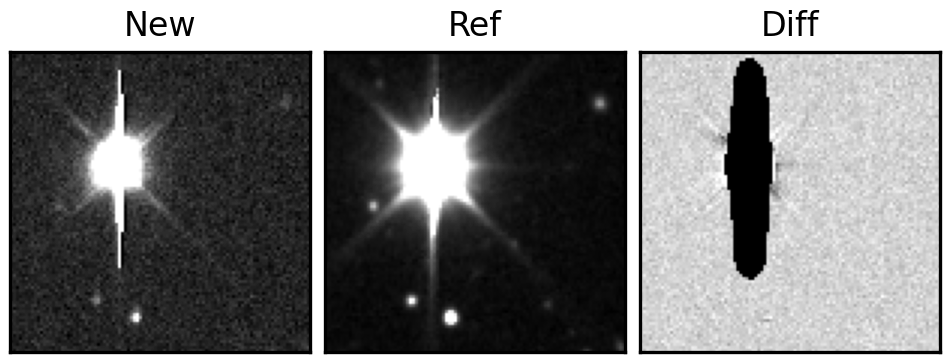
Label: bogus